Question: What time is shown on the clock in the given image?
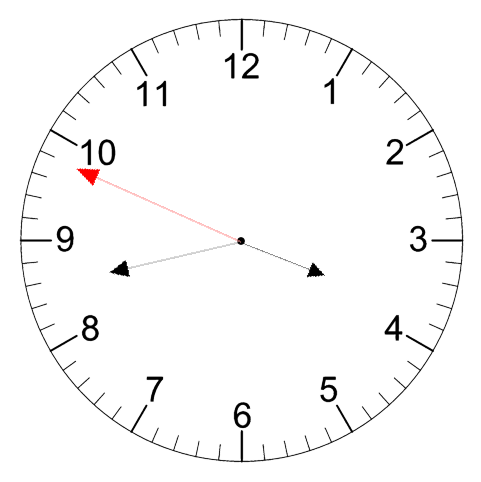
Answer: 03:42:49